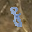
Label: 8